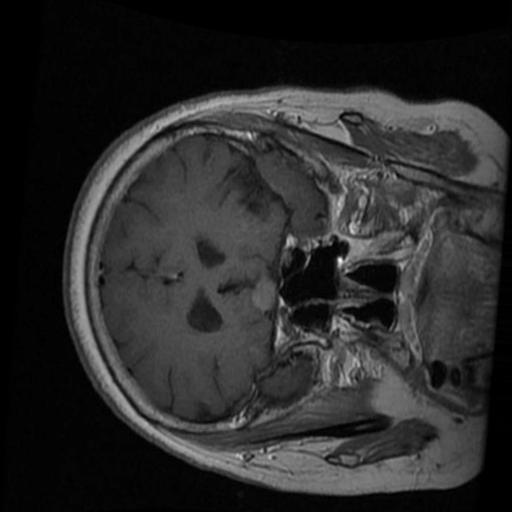
Label: brain_tumor